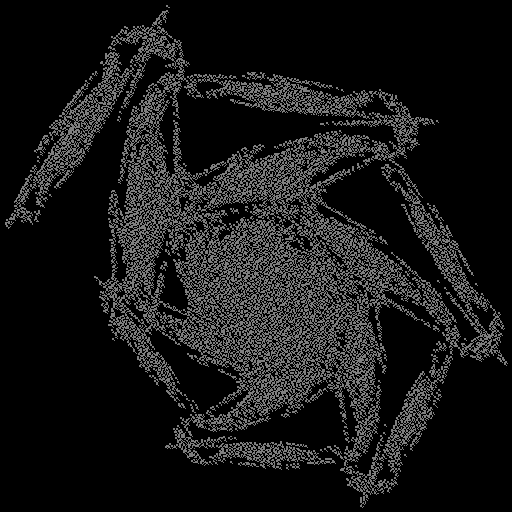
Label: morningglory